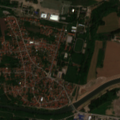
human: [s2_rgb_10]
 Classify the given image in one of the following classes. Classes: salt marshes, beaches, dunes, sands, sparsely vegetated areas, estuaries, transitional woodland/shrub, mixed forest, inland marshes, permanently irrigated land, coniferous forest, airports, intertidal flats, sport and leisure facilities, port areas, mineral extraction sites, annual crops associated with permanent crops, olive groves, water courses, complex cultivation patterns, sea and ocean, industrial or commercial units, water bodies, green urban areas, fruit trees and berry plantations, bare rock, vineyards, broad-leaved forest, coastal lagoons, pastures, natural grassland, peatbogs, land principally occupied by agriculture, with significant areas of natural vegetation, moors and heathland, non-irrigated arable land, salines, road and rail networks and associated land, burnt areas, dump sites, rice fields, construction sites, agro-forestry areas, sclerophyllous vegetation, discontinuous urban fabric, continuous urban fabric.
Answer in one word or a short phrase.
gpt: discontinuous urban fabric, industrial or commercial units, airports, green urban areas, pastures, complex cultivation patterns, land principally occupied by agriculture, with significant areas of natural vegetation